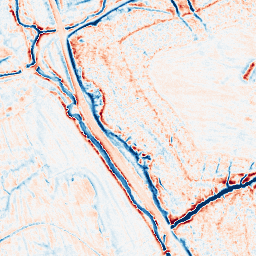
Category: edge_preserving
Decomposition family: anisotropic_diffusion
Decomposition parameters: iterations: 20
kappa: 100
gamma: 0.15
Upsampling method: regularized
Upsampling parameters: scale: 2
lambda_reg: 0.001
Upsampling scale: 2